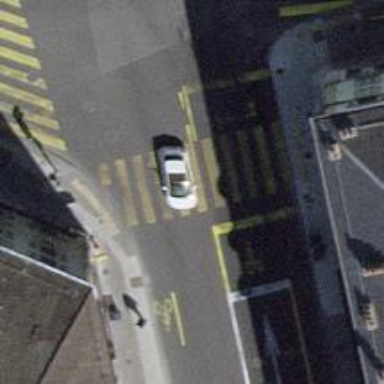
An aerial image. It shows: Road crossing with traffic signals.